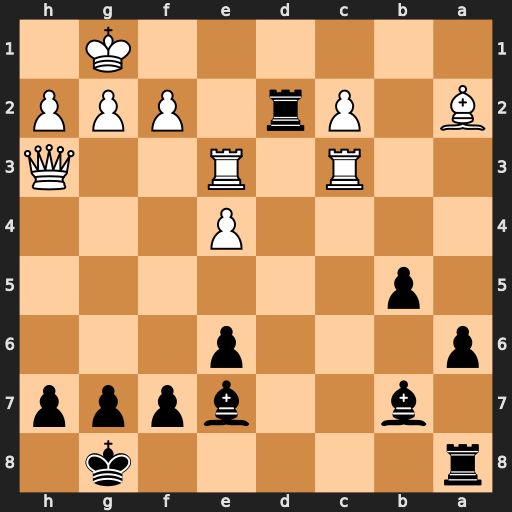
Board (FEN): r5k1/1b2bppp/p3p3/1p6/4P3/2R1R2Q/B1Pr1PPP/6K1
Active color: b
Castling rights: -
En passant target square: -
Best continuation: Rd1+ Re1 Rxe1#